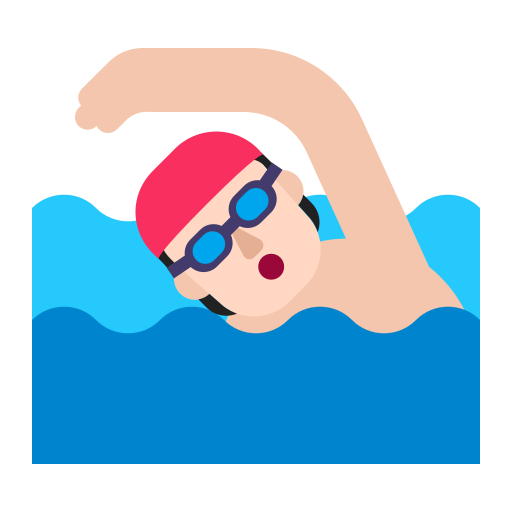
person swimming flat light